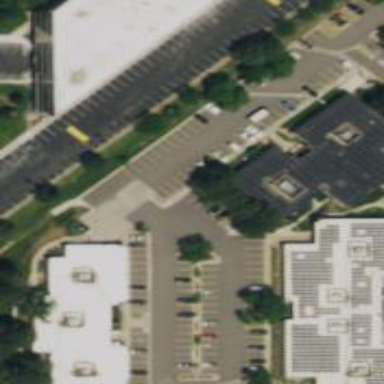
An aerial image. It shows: Office building.